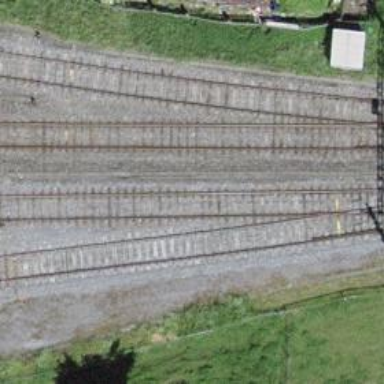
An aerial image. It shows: Single-track electrified railway siding with contact line.